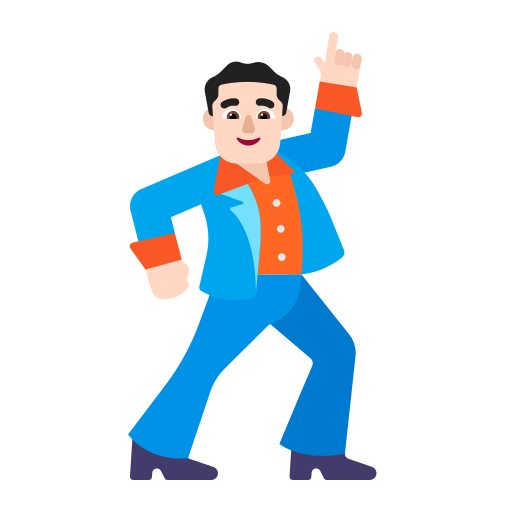
man dancing flat light